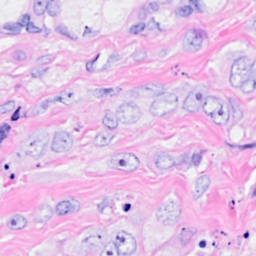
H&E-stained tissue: Breast